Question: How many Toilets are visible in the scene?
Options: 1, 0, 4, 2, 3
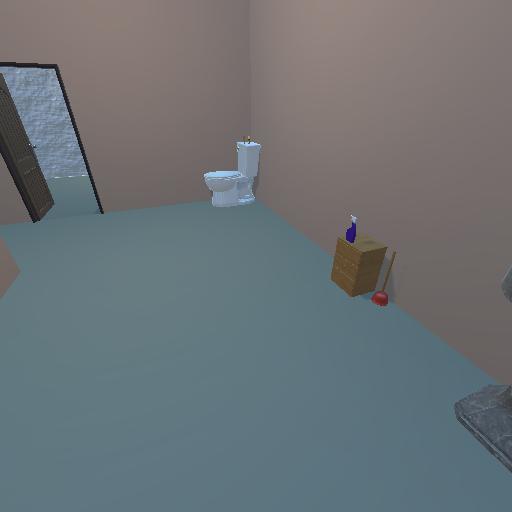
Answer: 1